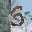
Label: 6